Question: I'm trying to get a filter on a view which I think I can't get using AND/OR blocks with the currently available choices. Is it possible to add another choice which would be: "Show me the records whose due date is everything beginning from yesterday and earlier".
Or do I need a plugin to do that ? Closest thing I could think of is "Yesterday" and "Last 20 years" but that will show today's records too...
If a plugin is needed, I was thinking on enabling it on 'RetrieveMultiple' for the 'Activity' entity, but I would need to be able to catch the name of the view that was used so I can do my plugin's logic only if the user was browsing records using a specific view. Is this possible?
Thanks.

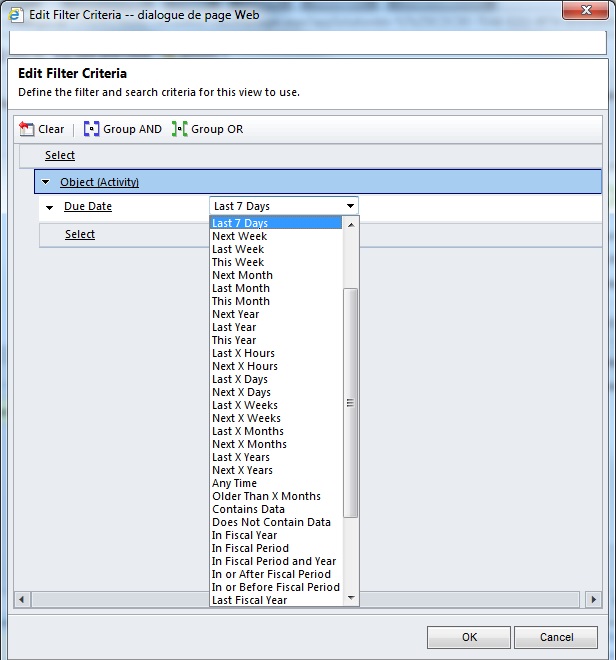
Answer: If you don't want to see "today's records" too, then unfortunately this isn't possible with out-of-the-box filters.
However, I suggest a simple workflow: it would wait until the due date and then set a hidden checkbox field called something like "Overdue" to true. Then your filter will be very easy to build. You could also have this workflow send an email reminder to the owner of the record.
Hope that helps!